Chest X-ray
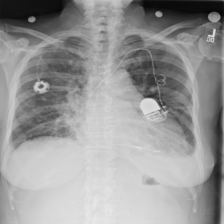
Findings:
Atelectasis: negative
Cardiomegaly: negative
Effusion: positive
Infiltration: negative
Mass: negative
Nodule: negative
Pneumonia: negative
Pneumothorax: negative
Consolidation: negative
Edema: negative
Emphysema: negative
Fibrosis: negative
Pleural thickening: negative
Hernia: negative